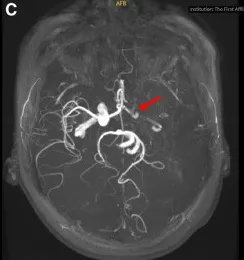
Brain computed tomography (CT) and magnetic resonance (MR) images. (C) Brain MR angiography revealed diminished perfusion in the intracranial segment of the left cervical internal carotid artery left, along with occlusion of the left middle cerebral artery (red arrow).
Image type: radiology (mri)